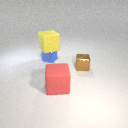
large red rubber cube to the left of small brown metal cube